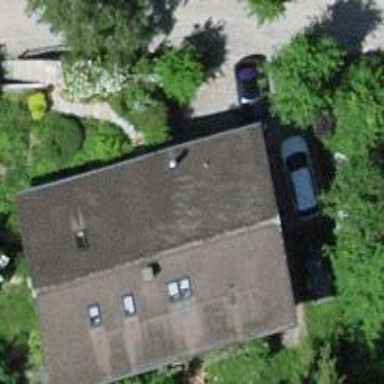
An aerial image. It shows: Residential building with gabled roof.